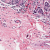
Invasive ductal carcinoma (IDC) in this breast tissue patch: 1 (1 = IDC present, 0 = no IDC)